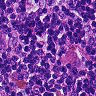
Metastatic tissue present: no